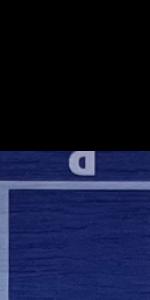
Label: Empty